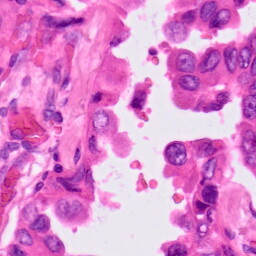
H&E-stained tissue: Lung